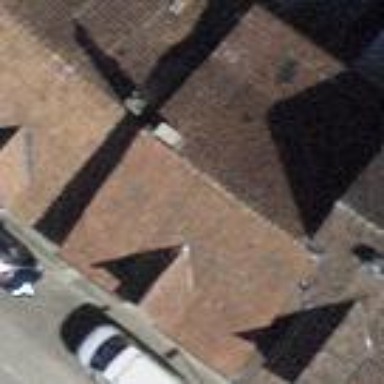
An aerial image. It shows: Building with tiled roof.